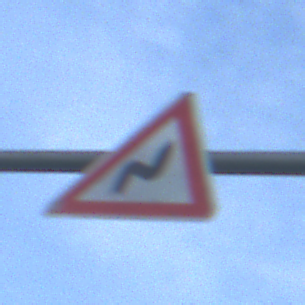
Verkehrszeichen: DoppelkurveRechts
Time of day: MorningAfternoon
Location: Outdoor (Nature)
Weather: PartlyCloudy
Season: NotSpecified
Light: Natural